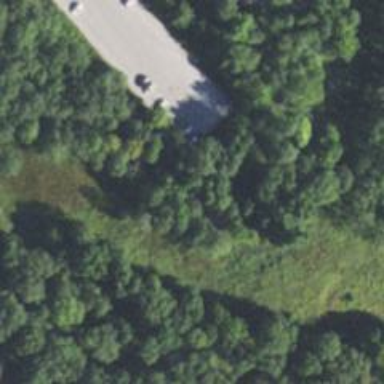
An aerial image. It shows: Bird hide located in leisure land area.